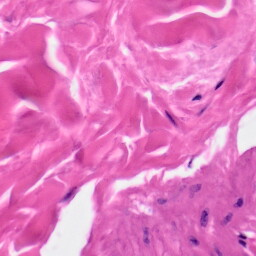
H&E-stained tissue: Skin